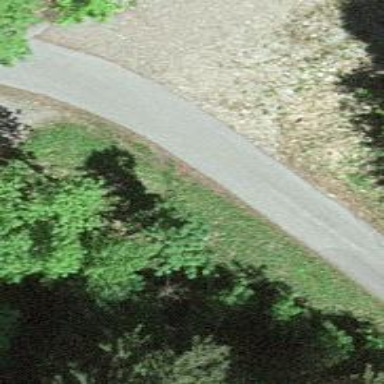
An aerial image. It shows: Well-maintained track road of grade 1.